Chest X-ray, PA view. Patient: 47 years old, sex F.
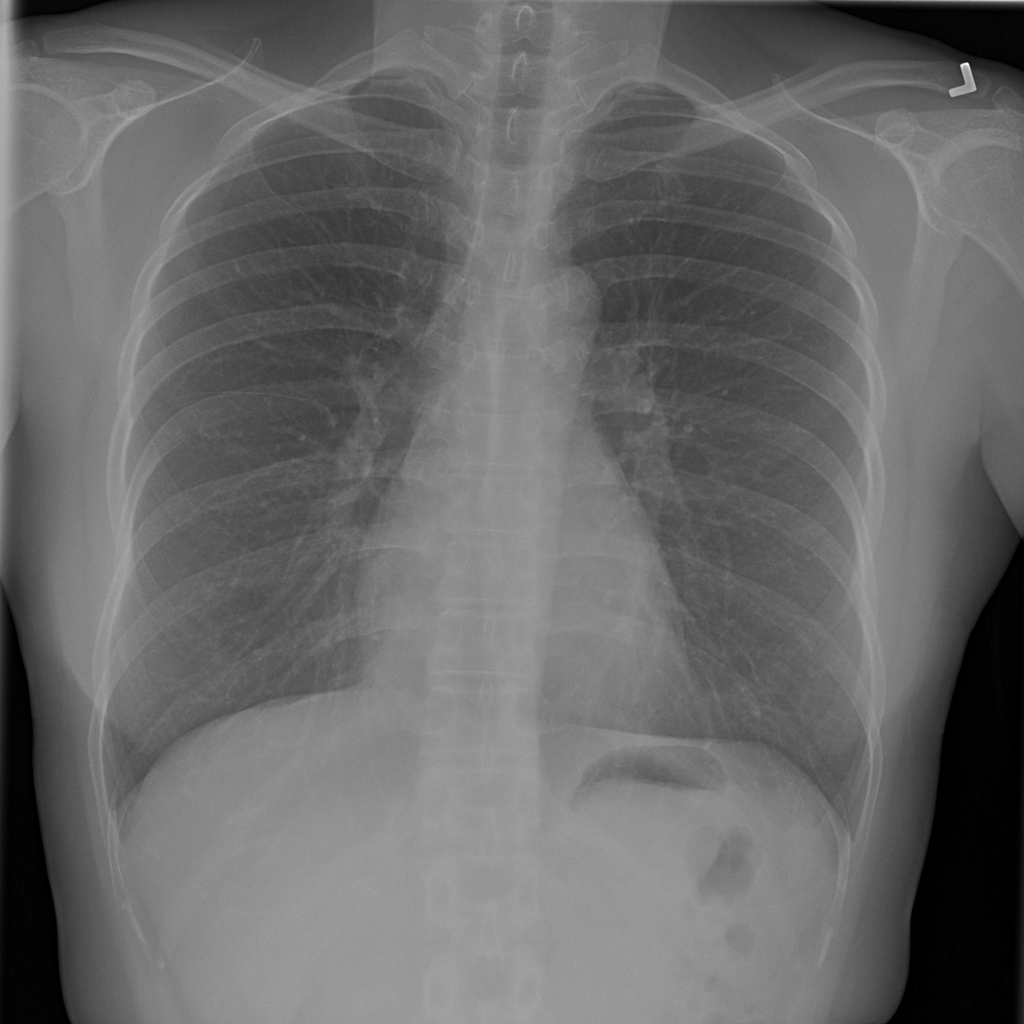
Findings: No Finding